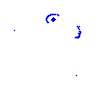
Particle: proton